Question: I created a 3D stick man walking in matlab and I want to add an image as the floor that he is walking on. I'm not sure how to go about doing this. I looked at an example of someone adding an image as a background. That is kinda what I want but I want it to appear as the floor. I going to give the stick man a trajectory and make him walk across the floor. Can anyone point me in the right direction.
Ok now I got it thanks to Andrey.
'''
clear all
cyl = UnitCylinder(2);
sph = UnitSphere(2);
% Head
L1 = 2;
Head = translate(scale(sph,L1/2, L1/2, L1/2),0,0,L1+4.5);
Head.facecolor = 'yellow';
%Shoulder
r2 = 0.3;
L2 = 3;
Shoulder = translate(rotateX(scale(cyl,r2/2,r2/2,L2/2),90),0,0,5);
Shoulder.facecolor = 'red';
%Left Upper Arm
w1_s = [-20:4:20 20:-4:-20];
r3 = 0.3;
L3 = 2;
Upper_Arm_left = translate(scale(cyl,r3/2,r3/2,L3/2),0,0,-L3/2);
Upper_Arm_left.facecolor = 'red';
%Right Upper Arm
Upper_Arm_right = translate(scale(cyl,r3/2,r3/2,L3/2),0,0,-L3/2);
Upper_Arm_right.facecolor = 'red';
%Left Forearm
w2_s = [-5:1:5 5👎-5];
L3_f = 2.5;
Fore_Arm_left = translate(scale(cyl,r3/2,r3/2,L3_f/2),0,0,-L3_f/2);
Fore_Arm_left.facecolor = 'red';
%Right Forearm
Fore_Arm_right = translate(scale(cyl,r3/2,r3/2,L3_f/2),0,0,-L3_f/2);
Fore_Arm_right.facecolor = 'red';
%Chest
r4 = 2;
L4 = 2;
Chest = translate(scale(cyl,r4/2,r4/2,L4/2),0, 0, 5-L4/2);
Chest.facecolor = 'yellow';
%Weist
r5 = 1;
L5 = 2;
Weist = translate(scale(cyl,r5/2,r5/2,L5/2),0, 0, 5-L4-L5/2);
Weist.facecolor = 'yellow';
%Hip
L6 = 1.5;
Hip = translate(rotateX(scale(cyl,r2/2,r2/2,L6/2),90),0,0,5-L4-L5-r2/2);
Hip.facecolor = 'green';
%Left Upper Leg
r7 = 0.4;
L7 = 2.5;
L71 = (L6/2+r7/2);
L72 = 5-L7/2-L4-L5;
Upper_Leg_left = translate(scale(cyl,r7/2,r7/2,L7/2),0,0,-L7/2);
Upper_Leg_left.facecolor = 'green';
%Right Upper Leg
Upper_Leg_right = translate(scale(cyl,r7/2,r7/2,L7/2),0,0,-L7/2);
Upper_Leg_right.facecolor = 'green';
%Left Lower Leg
L7_f = 3;
Lower_Leg_left = translate(scale(cyl,r7/2,r7/2,L7_f/2),0,0,-L7_f/2);
Lower_Leg_left.facecolor = 'green';
%Right Lower Leg
Lower_Leg_right = translate(scale(cyl,r7/2,r7/2,L7_f/2),0,0,-L7_f/2);
Lower_Leg_right.facecolor = 'green';
angle1 = 0;
angle2 = 0;
for i = 1:120
angle1 = w1_s(rem(i,length(w1_s))+1);
angle2 = w2_s(rem(i,length(w1_s))+1);
Arm_left = combine(translate(rotateY(Fore_Arm_left,angle2),0,0,-L3), Upper_Arm_left);
Arm_right = combine(translate(rotateY(Fore_Arm_right,-angle2),0,0,-L3), Upper_Arm_right);
Arm_left = translate(rotateY(Arm_left,angle1),0,-L2/2,(5-L3/2)+L3/2);
Arm_right = translate(rotateY(Arm_right,-angle1),0,L2/2,(5-L3/2)+L3/2);
Leg_left = combine(translate(rotateY(Lower_Leg_left,-angle2),0,0,-L7), Upper_Leg_left);
Leg_right = combine(translate(rotateY(Lower_Leg_right,angle2),0,0,-L7), Upper_Leg_right);
Leg_left = translate(rotateY(Leg_left,-angle1),0,-L71,L72+L7/2);
Leg_right = translate(rotateY(Leg_right,angle1),0,L71,L72+L7/2);
Upper_Body = combine(Head, Shoulder, Arm_left, Arm_right, Chest, Weist);
Lower_Body = combine(Hip, Leg_left, Leg_right);
walker = combine(Upper_Body, Lower_Body);
cla
img = imread('peppers.png');
[X,Y] = ndgrid([-10 10],[-10 10]);
zImage = [-5 -5; -5 -5];
surf(X,Y,zImage,'CData',img,'FaceColor','texturemap');
% view([1 1 1]);
hold on
view(3)
set(gca,'xlim',[-10 10],'ylim',[-10 10],'zlim',[-6 6]);
renderpatch(walker);
camlight
box on
drawnow
pause(0.04)
end
'''
I want to get something like this floor but I don't know how to do it. This person used a .fig in their code.This is a piece of what they used.
'''
F1 = open('background1.fig');
background_gca = gca;
F2 = figure(2);
.
.
.
clf(F2)
copyobj(background_gca,F2);
view([-40,25])
set(gca,'xlim',[-5 5],'ylim',[-5 5],'zlim',[0 10]);
renderpatch(walker);
camlight
box on
% axis off
drawnow;
'''

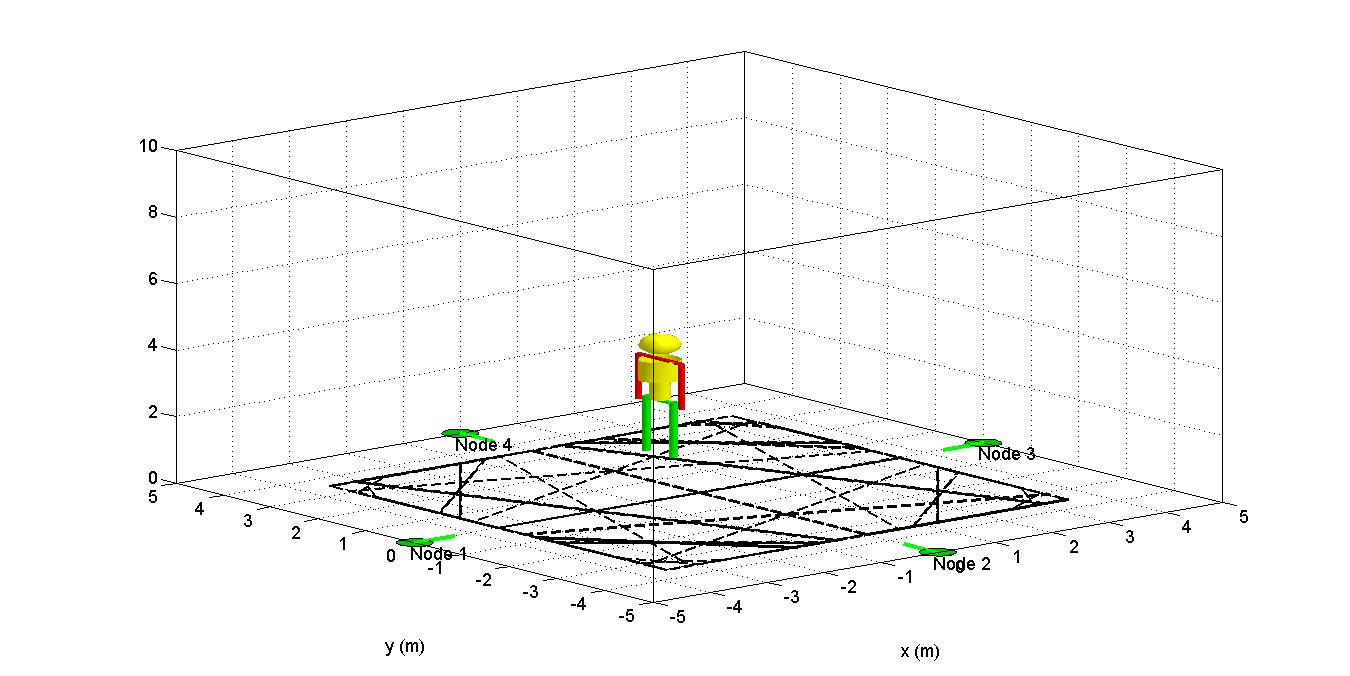
Answer: You had a small syntax error:
First, you reversed 'z' and 'y' :
Also, you should think about 'surf' as a surface. Thus, all 'z' should be 0
'''
img = imread('peppers.png');
[X,Y] = ndgrid([-5 5],[-5 5]);
zImage = [0 0; 0 0];
surf(X,Y,zImage,'CData',img,'FaceColor','texturemap');
view([1 1 1]);
'''